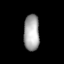
Tissue: lung
Cell type: Epithelial cells
Senescence score: 0.6066
Nuclear area (px): 550
Mean DAPI intensity: 168.885